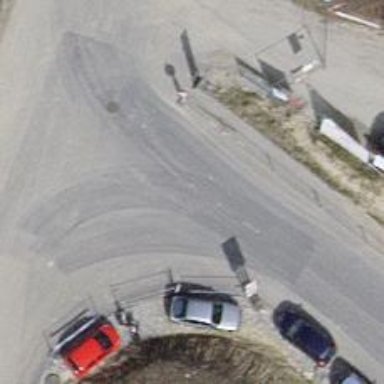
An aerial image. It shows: Block barrier.